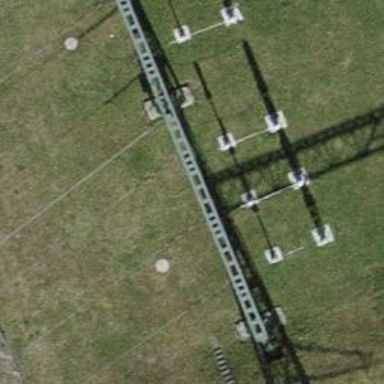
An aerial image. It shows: Insulator used in power equipment.